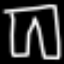
Label: pants